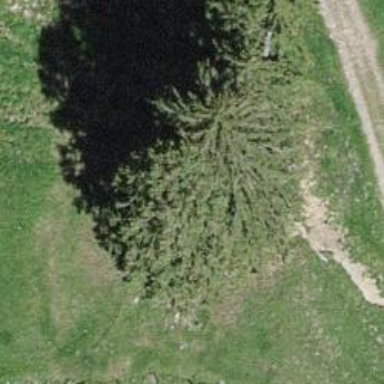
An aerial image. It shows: Single tag "natural: tree."